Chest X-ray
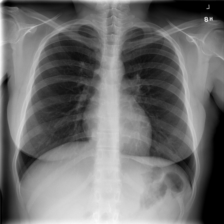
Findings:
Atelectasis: negative
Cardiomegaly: negative
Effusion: negative
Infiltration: negative
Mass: negative
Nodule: negative
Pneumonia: negative
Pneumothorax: negative
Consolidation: negative
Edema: negative
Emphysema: negative
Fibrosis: negative
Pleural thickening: negative
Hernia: negative